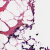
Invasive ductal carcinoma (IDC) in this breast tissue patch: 0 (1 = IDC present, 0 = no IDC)